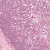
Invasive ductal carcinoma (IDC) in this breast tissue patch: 0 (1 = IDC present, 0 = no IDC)